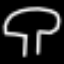
Label: mushroom